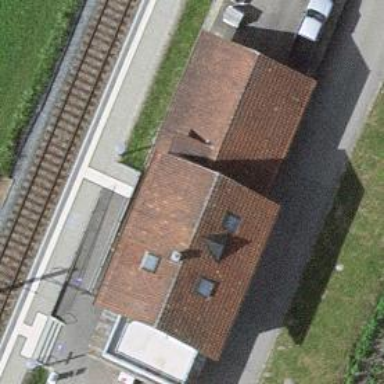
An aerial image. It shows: Halt on the railway.